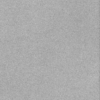
Label: dusty